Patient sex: F
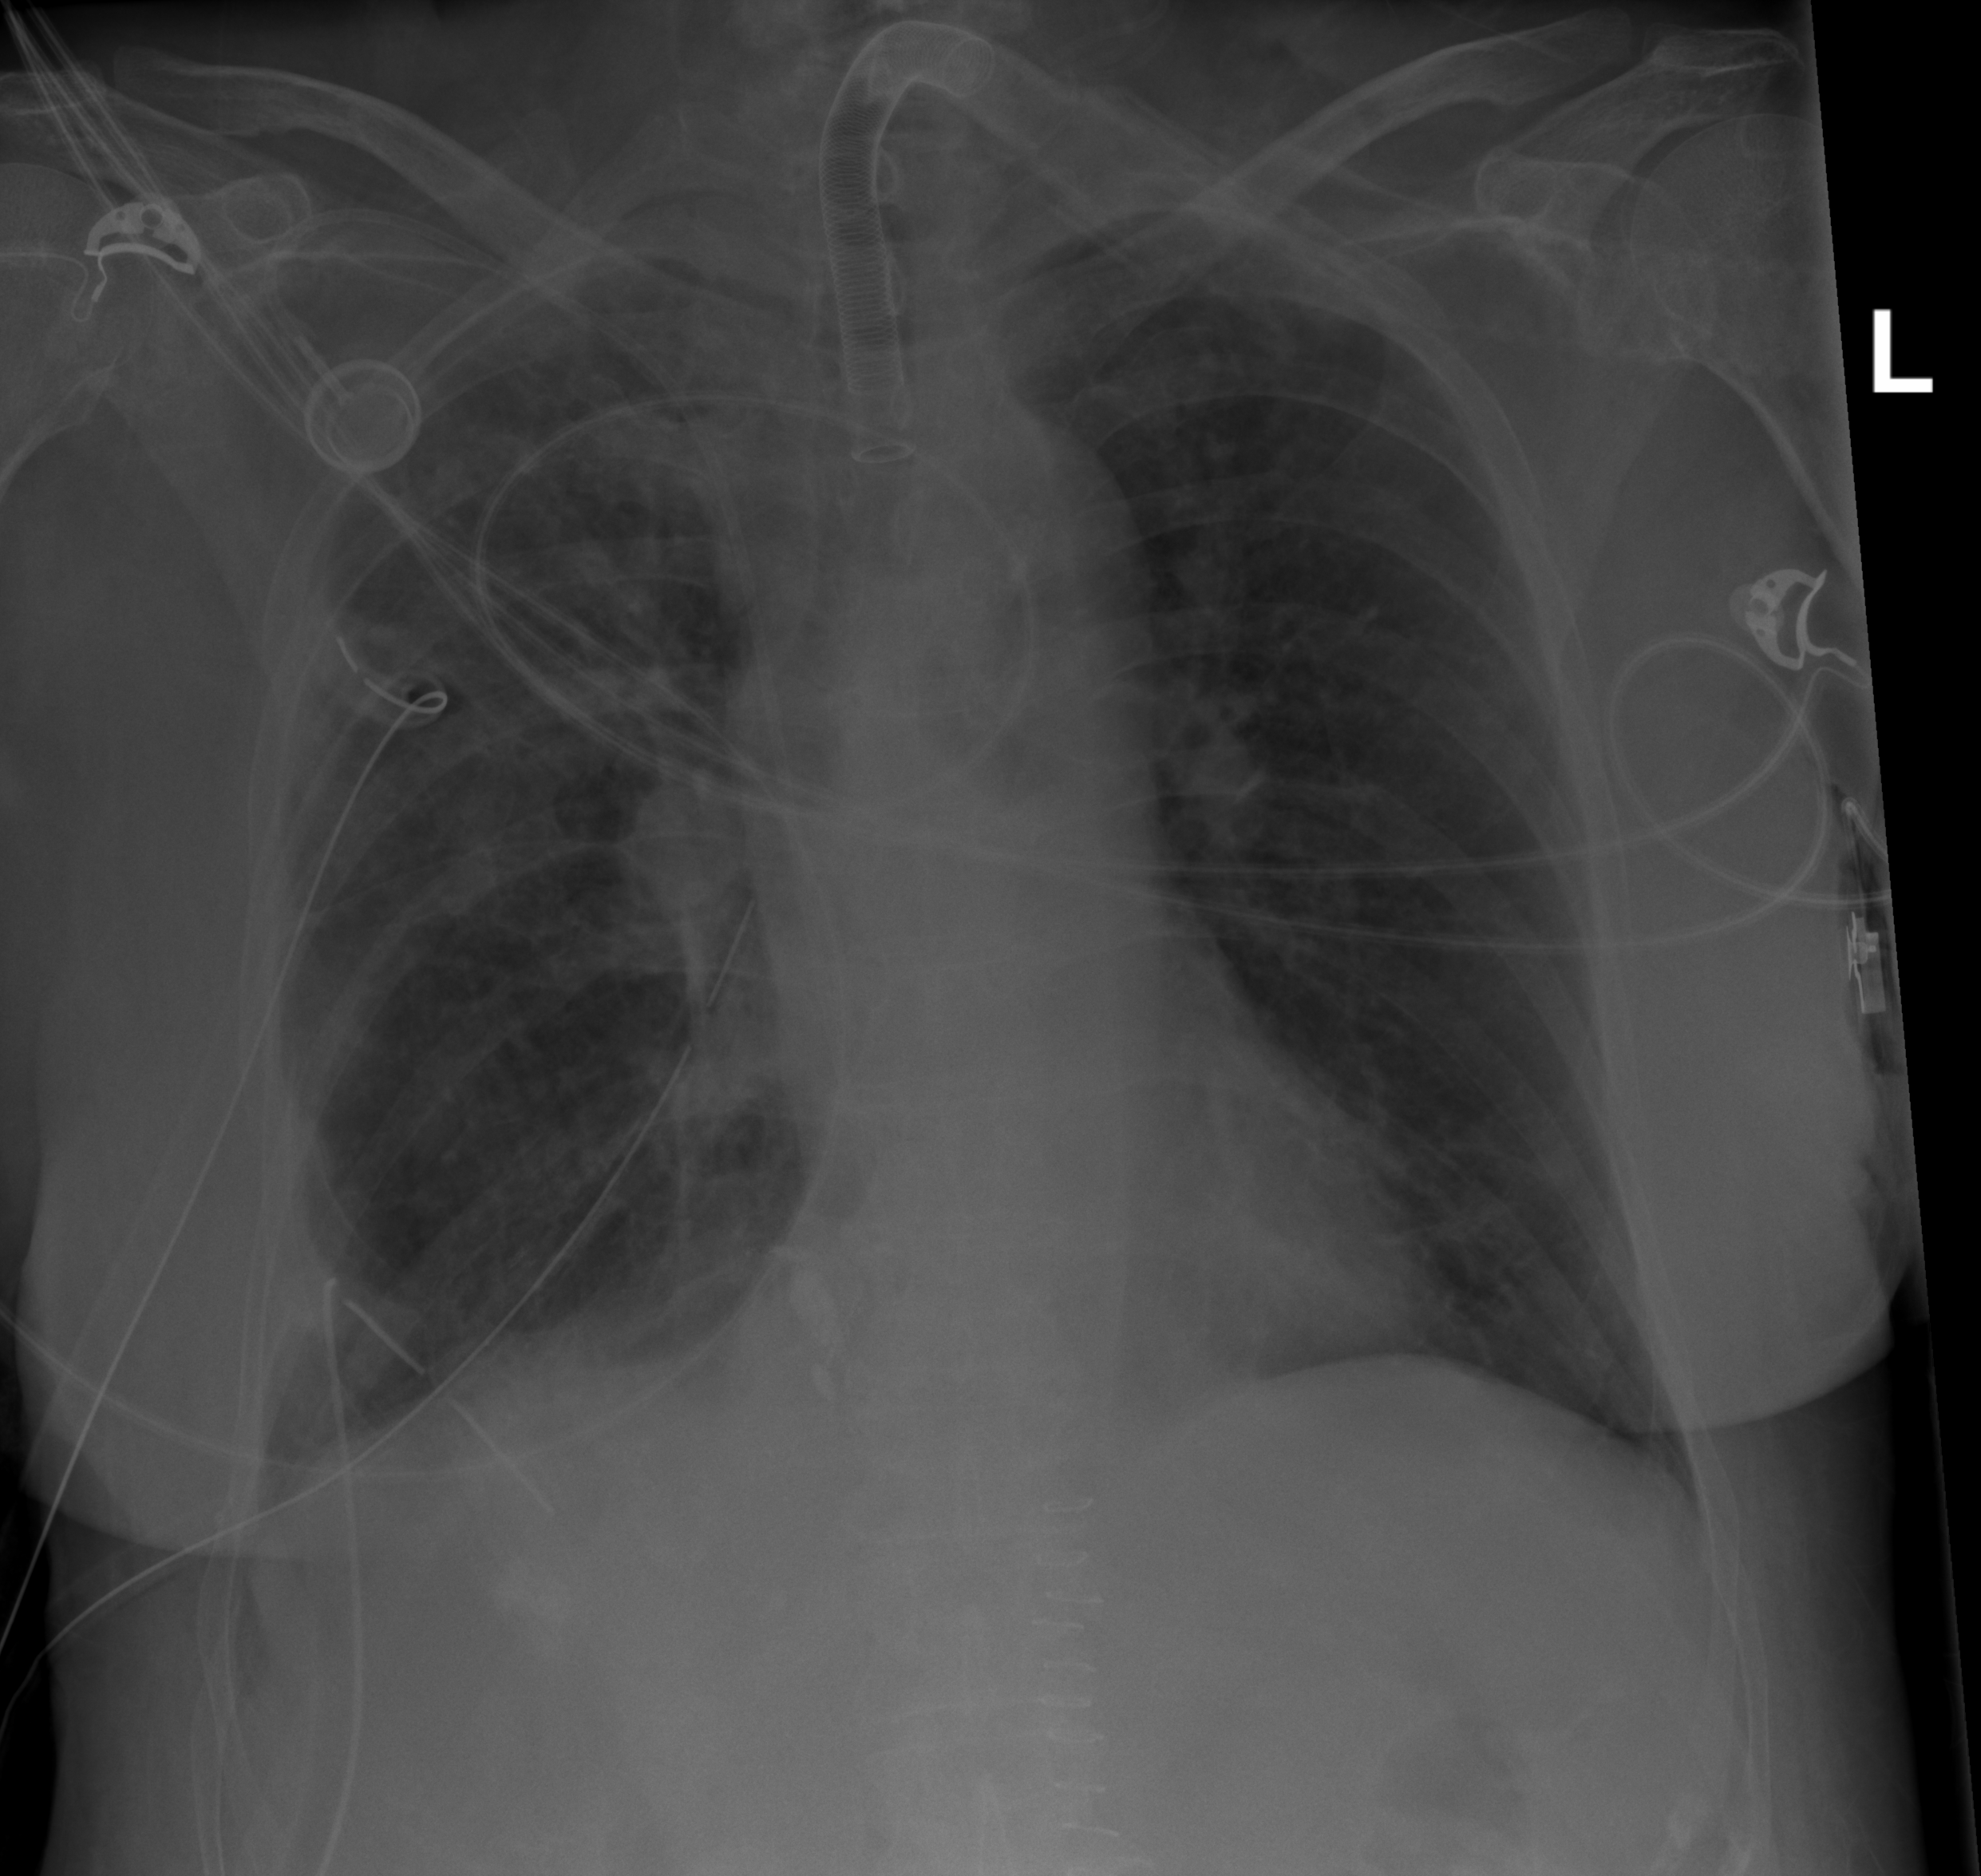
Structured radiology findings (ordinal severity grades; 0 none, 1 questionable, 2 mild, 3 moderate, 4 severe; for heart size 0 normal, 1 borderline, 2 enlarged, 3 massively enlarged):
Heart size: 0
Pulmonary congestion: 0
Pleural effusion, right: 0
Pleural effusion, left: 0
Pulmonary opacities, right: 0
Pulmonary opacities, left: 0
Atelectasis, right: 2
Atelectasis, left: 0